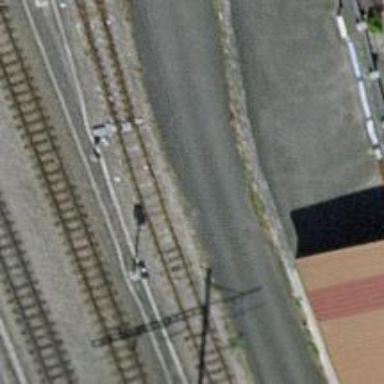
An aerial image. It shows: Narrow-gauge railway service yard with 1 track. The railway is electrified with contact line.